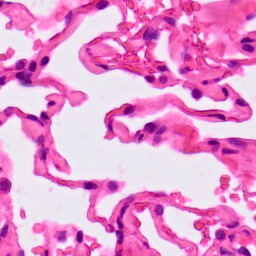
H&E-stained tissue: Lung